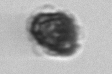
Label: Syracosphaera_pulchra